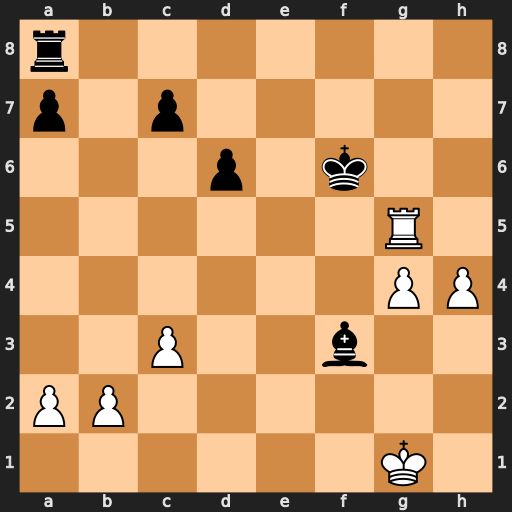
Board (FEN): r7/p1p5/3p1k2/6R1/6PP/2P2b2/PP6/6K1
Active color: w
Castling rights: -
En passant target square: -
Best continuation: Rf5+ Kg7 Rxf3